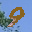
Label: 9